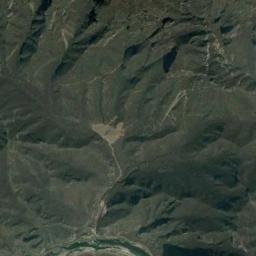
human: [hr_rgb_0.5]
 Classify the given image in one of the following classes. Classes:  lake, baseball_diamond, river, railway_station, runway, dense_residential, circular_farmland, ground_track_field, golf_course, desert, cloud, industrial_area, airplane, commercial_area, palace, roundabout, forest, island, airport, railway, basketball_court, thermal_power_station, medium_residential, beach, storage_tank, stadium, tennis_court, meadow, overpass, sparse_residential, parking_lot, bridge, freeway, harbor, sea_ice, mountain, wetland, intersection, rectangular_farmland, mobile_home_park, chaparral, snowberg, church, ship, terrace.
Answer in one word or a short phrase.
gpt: mountain